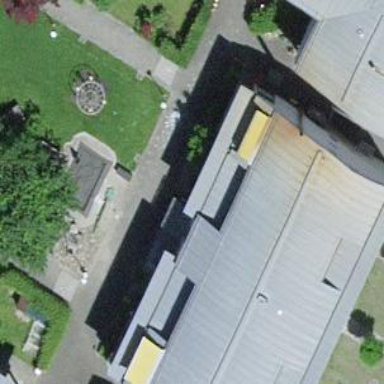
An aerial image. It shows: Building with flat roof.